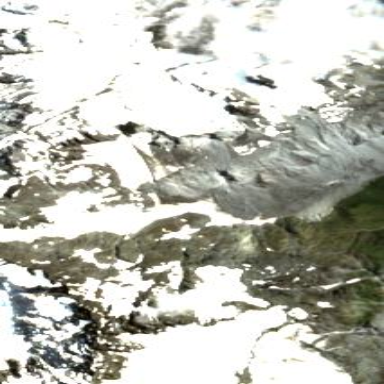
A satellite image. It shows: Stunning view of glacier.